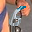
Label: 6